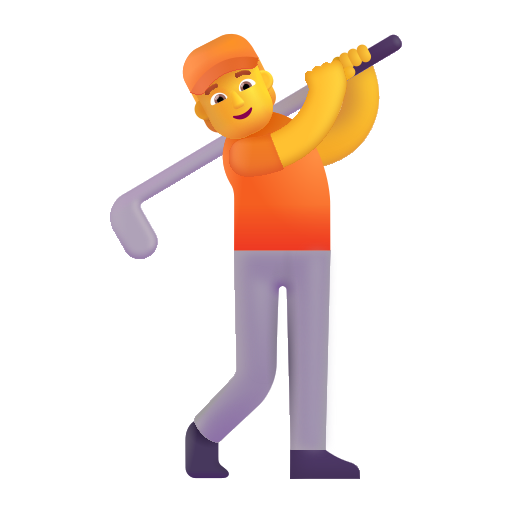
person golfing color default